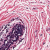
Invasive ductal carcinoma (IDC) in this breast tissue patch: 0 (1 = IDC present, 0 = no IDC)